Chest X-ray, AP view. Patient: 16 years old, sex M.
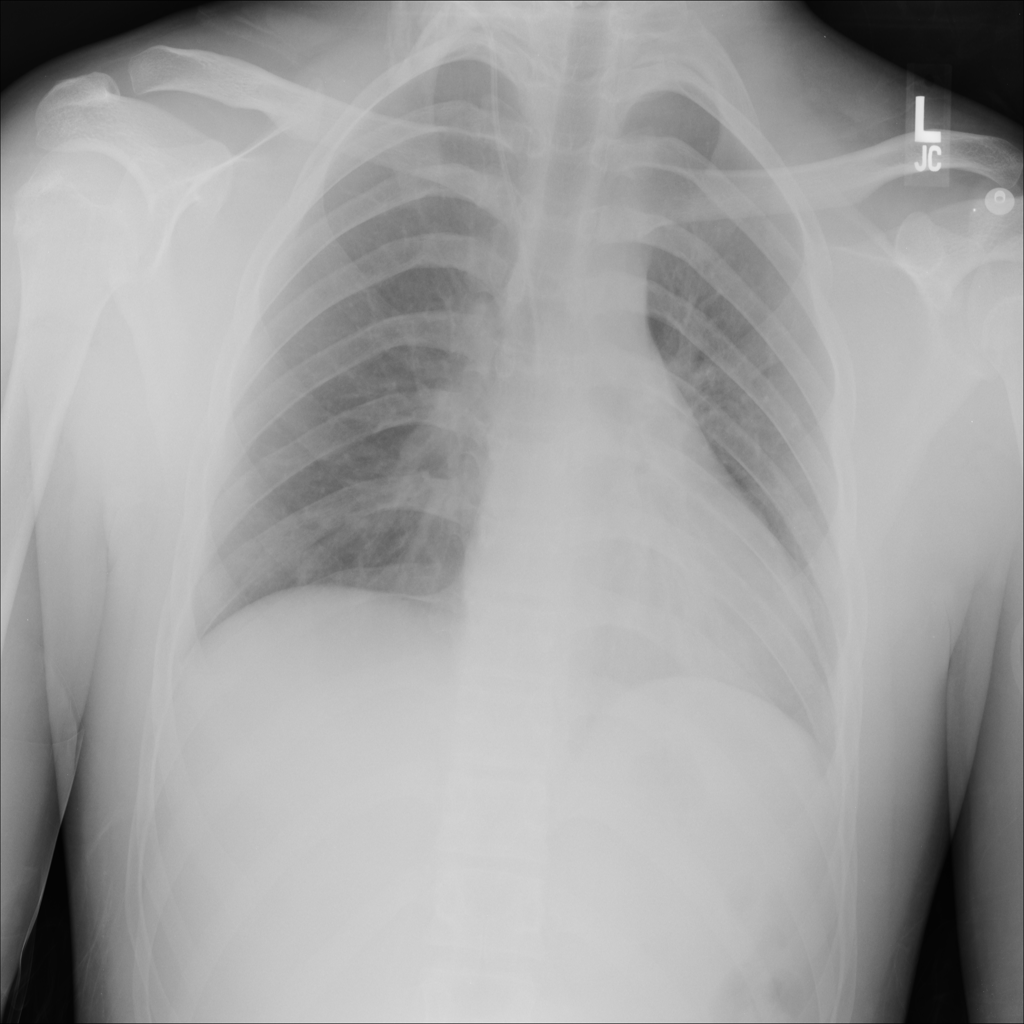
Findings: No Finding